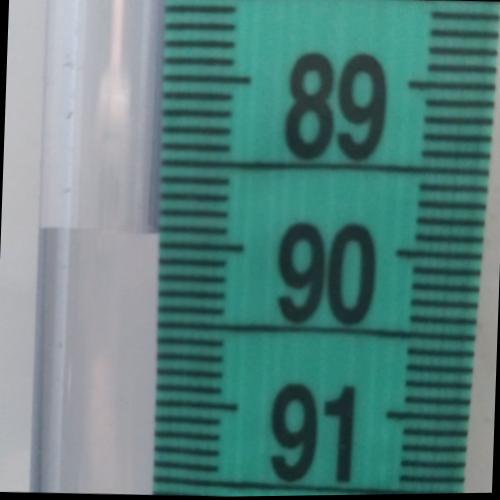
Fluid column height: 89.9 cm